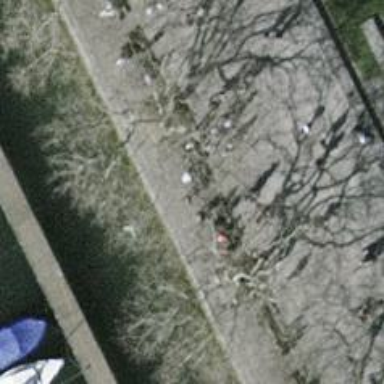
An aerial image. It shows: Bench for seating.